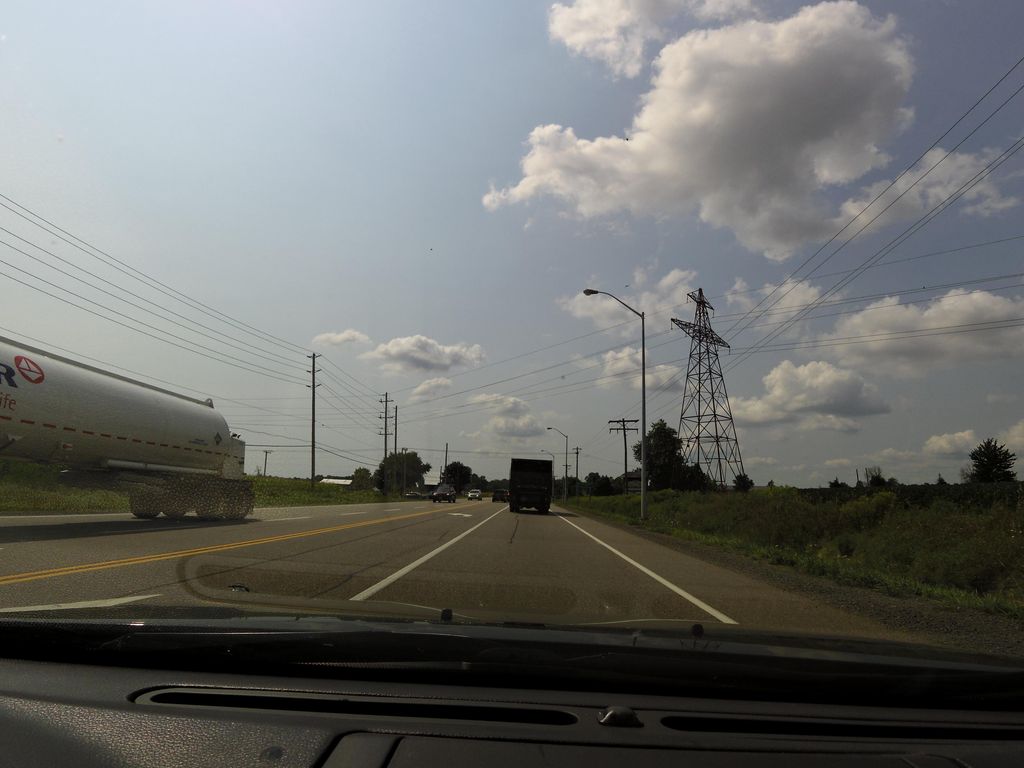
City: hamilton